Question: What is the color of the ball at (2, 2, 2)? The answer is the name of the color, with the first letter capitalized. You can choose an answer from Red, Green, Orange, Cyan, Purple, Blue and Yellow.
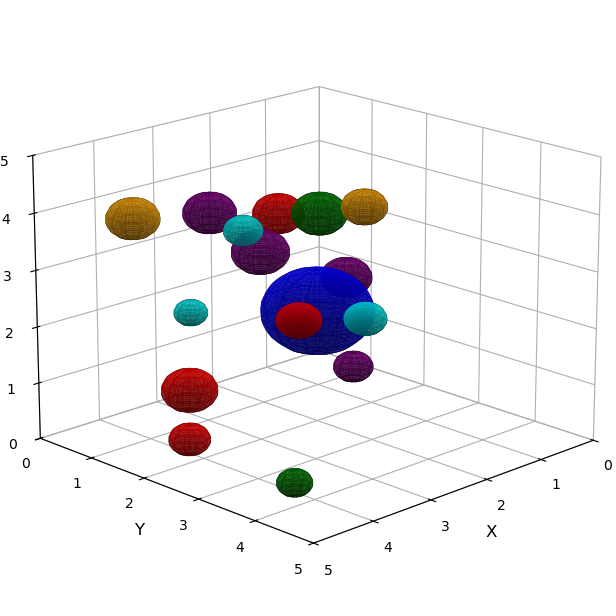
Answer: Blue